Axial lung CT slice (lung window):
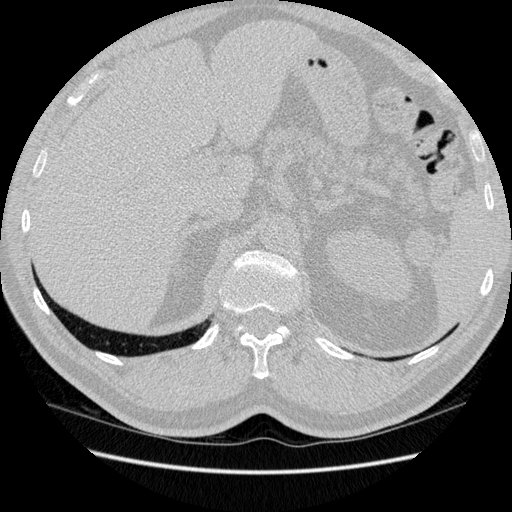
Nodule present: no